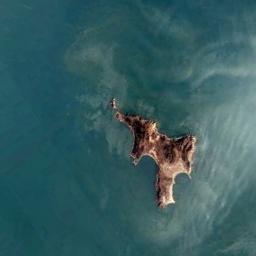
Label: island